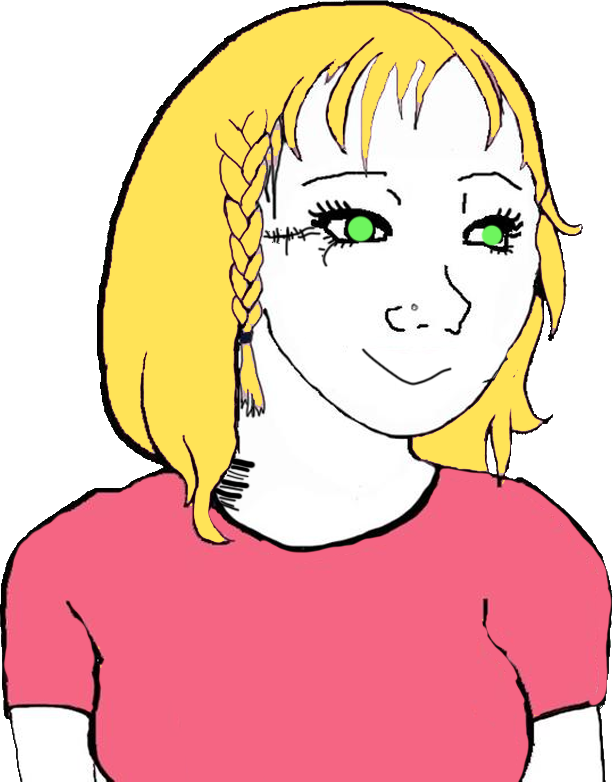
Label: 5_Daddys_Girl